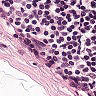
Metastatic tissue present: no